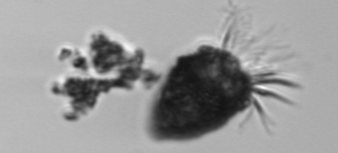
Label: Tintinnopsis